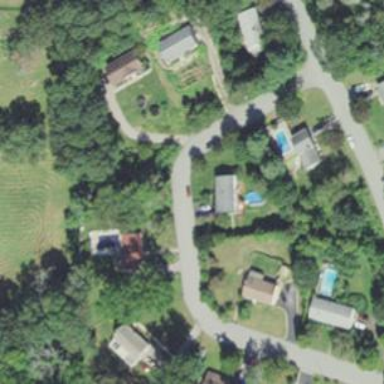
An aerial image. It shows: Residential driveway used as service road.